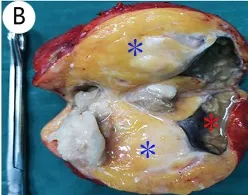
The cut surface is gray-yellow, namely, adipose tissue [, blue *], cystic solid, gray necrotic fluid [, red *], and sebum were found in part of the cyst cavity.
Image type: medical_photograph (other_medical_photograph)